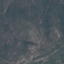
Land use / land cover: HerbaceousVegetation